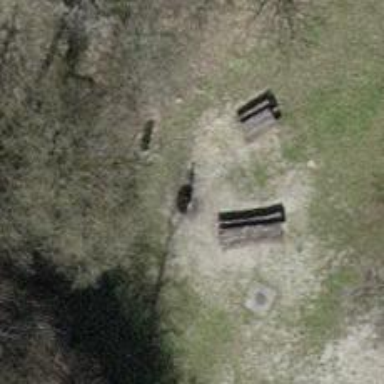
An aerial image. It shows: BBQ amenity.